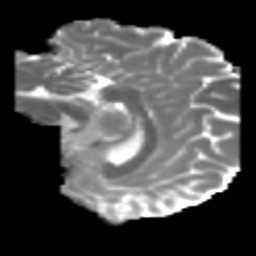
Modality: MD
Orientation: sagittal
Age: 24
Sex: female
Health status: healthy
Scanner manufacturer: philips
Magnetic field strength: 3 T
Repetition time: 10.368 s
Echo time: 0.0712 s